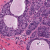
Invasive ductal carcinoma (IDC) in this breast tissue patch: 0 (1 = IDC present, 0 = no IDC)